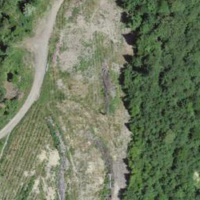
EUNIS habitat code: 41
Species observed at this site:
Fagus sylvatica
Tussilago farfara